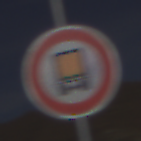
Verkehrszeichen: VerbotKennzeichnungspflichtigeKraftfahrzeugeGefaehrlicheGueter
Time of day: MorningAfternoon
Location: Outdoor (Nature)
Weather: PartlyCloudy
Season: NotSpecified
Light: Natural